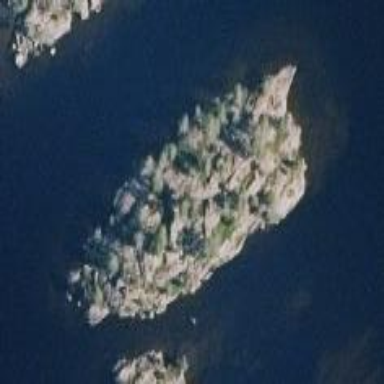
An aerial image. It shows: Islet.